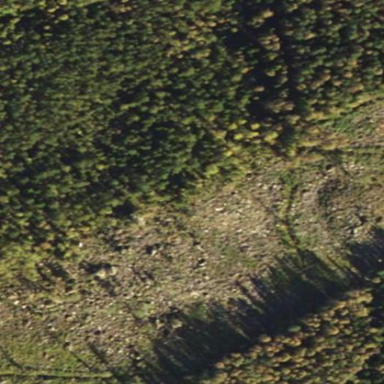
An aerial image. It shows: Clearcut man-made area surrounded by scrub vegetation.